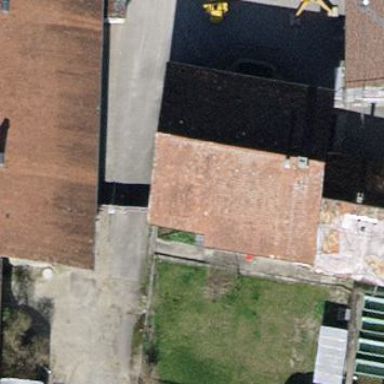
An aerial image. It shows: Gabled building with roof tiles. The roof orientation is along the structure.